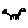
Label: cat